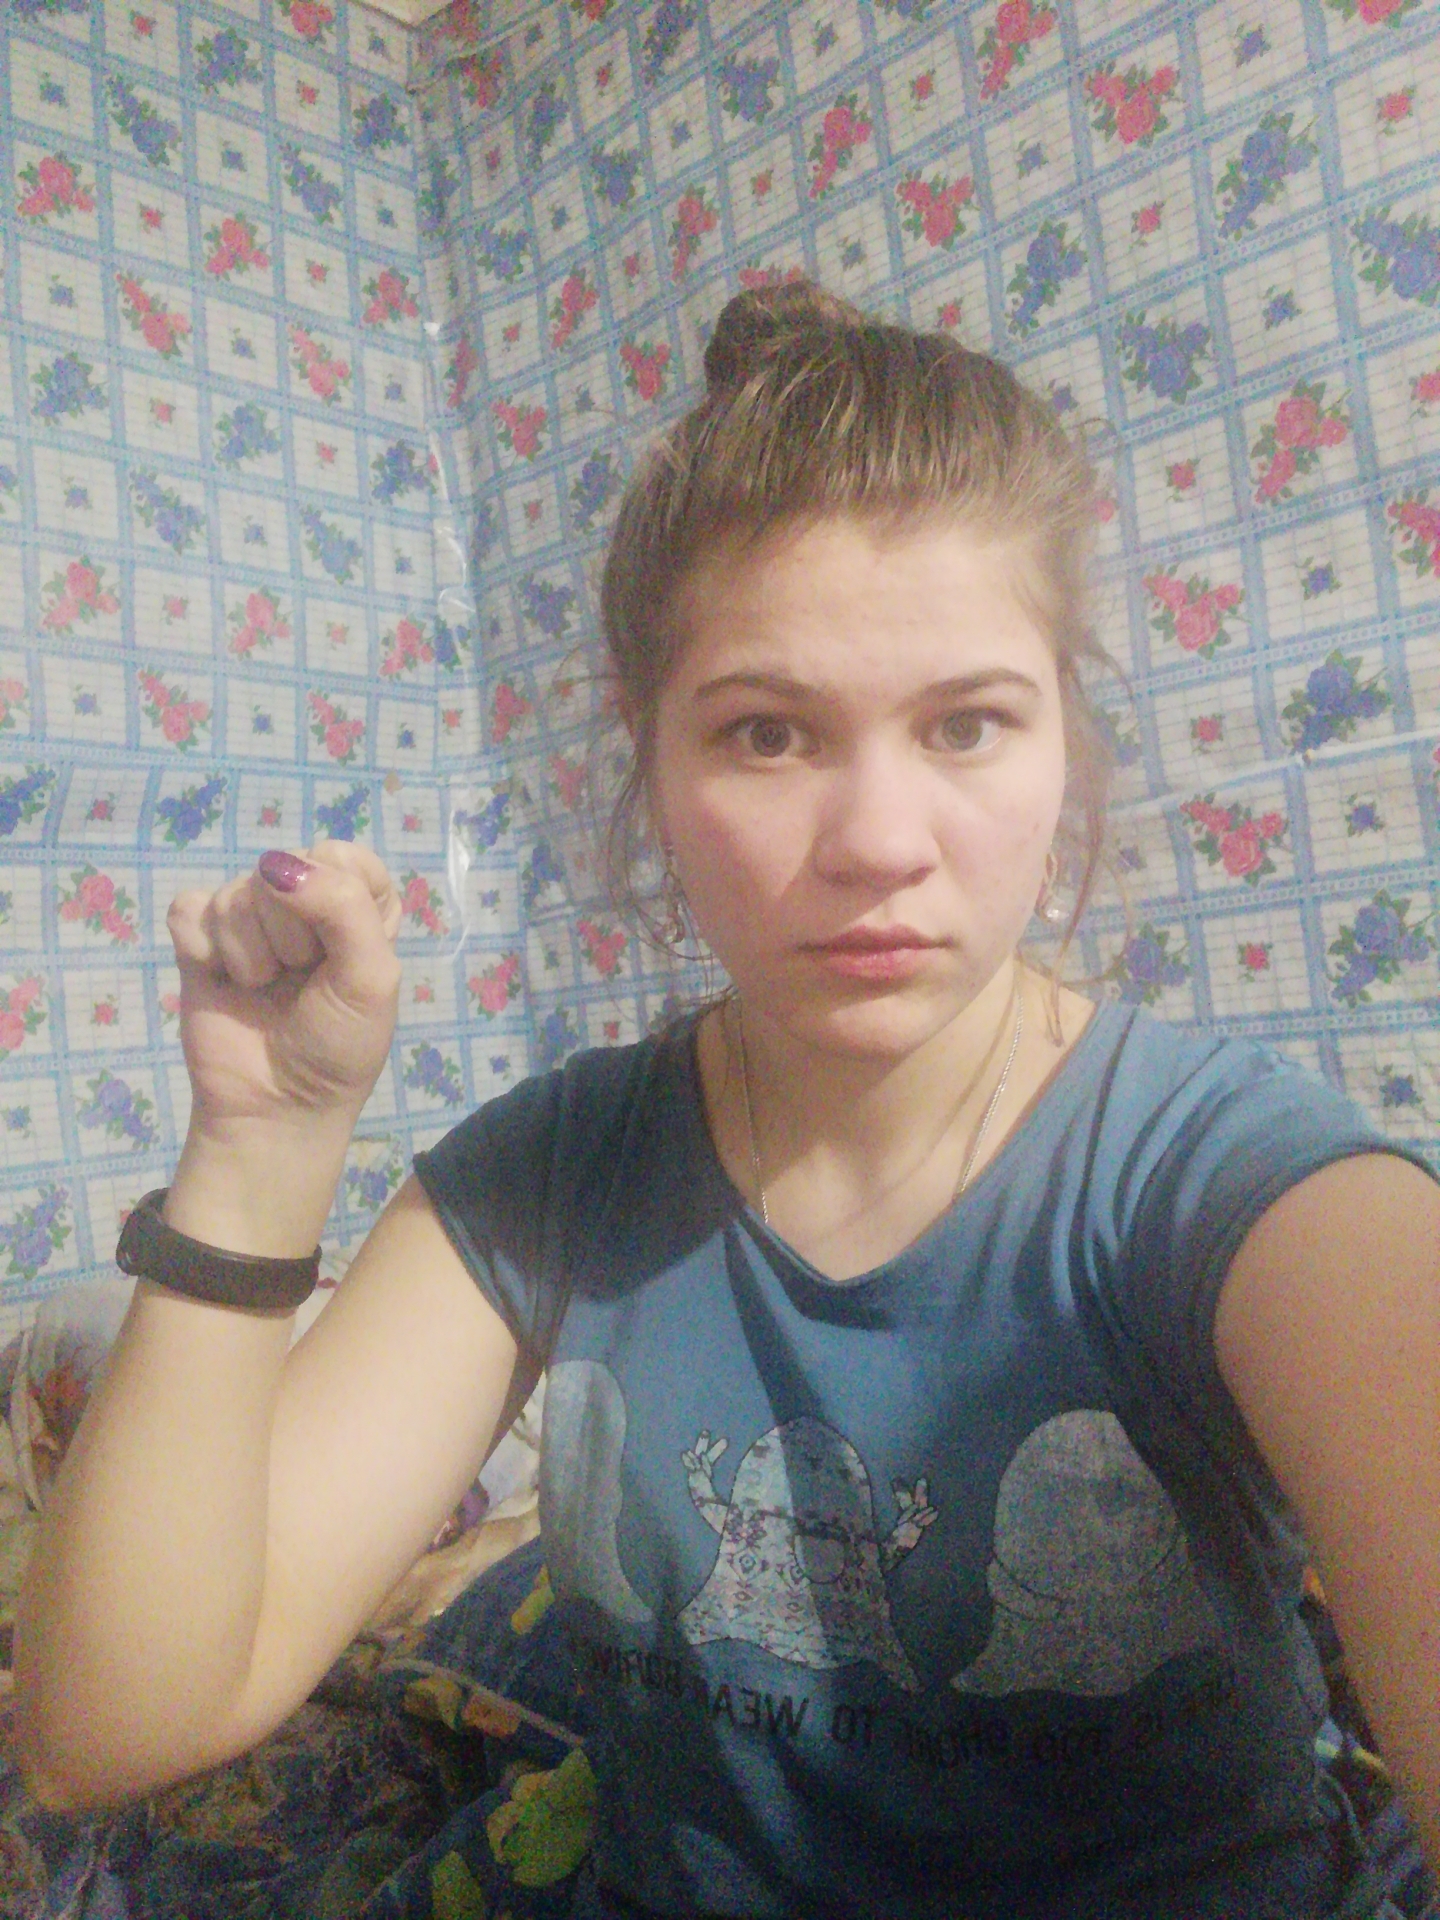
Label: noise